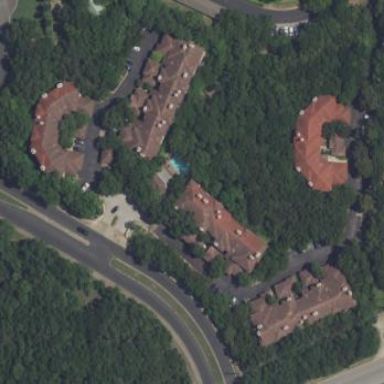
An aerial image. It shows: Condominium within residential area.